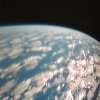
Label: cloud